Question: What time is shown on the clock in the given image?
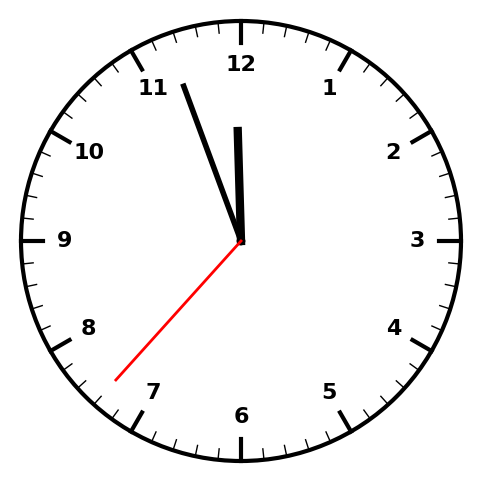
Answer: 11:56:37